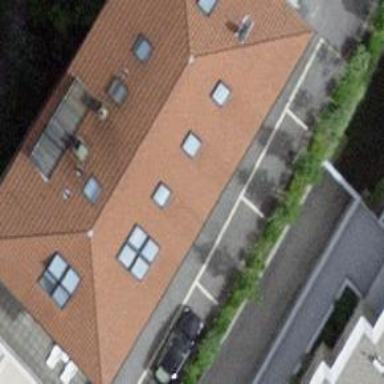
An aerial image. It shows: Hotel building.